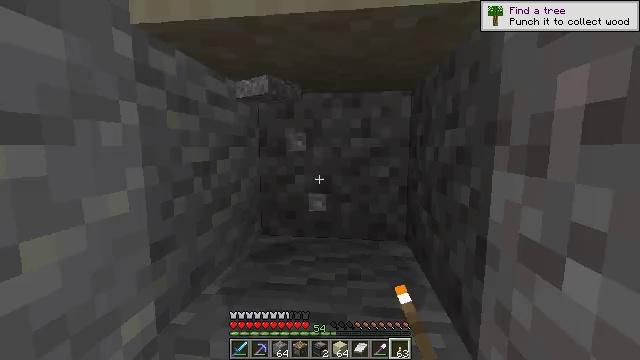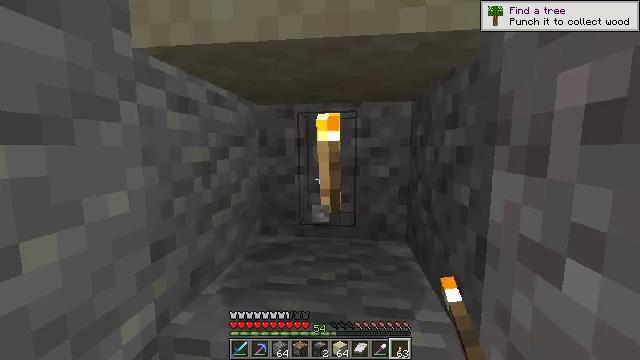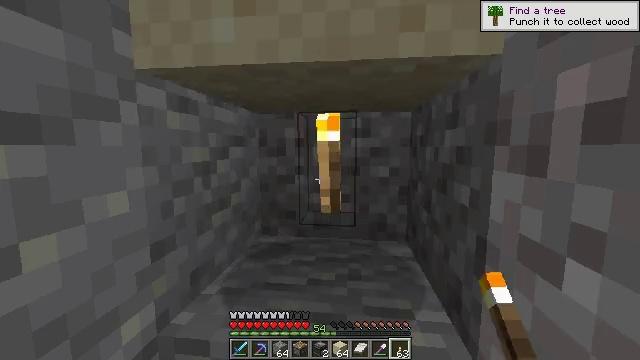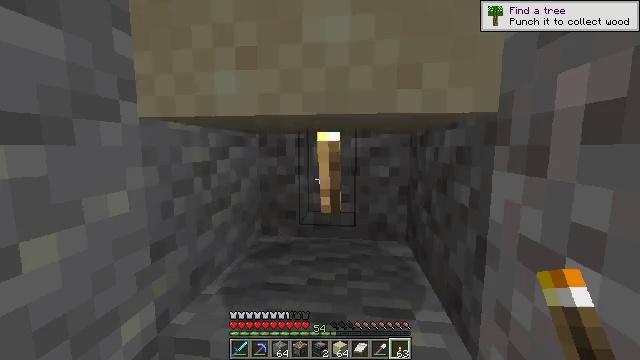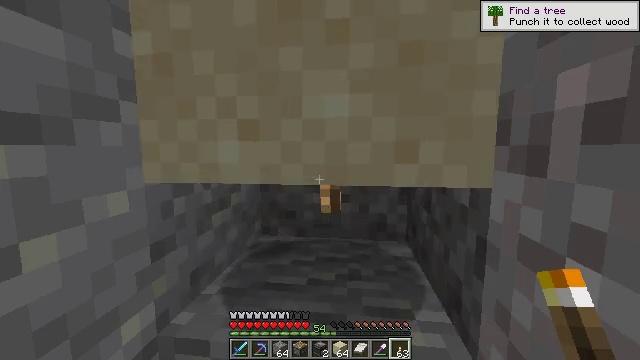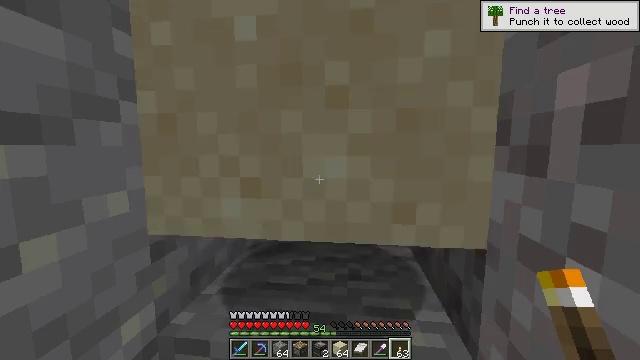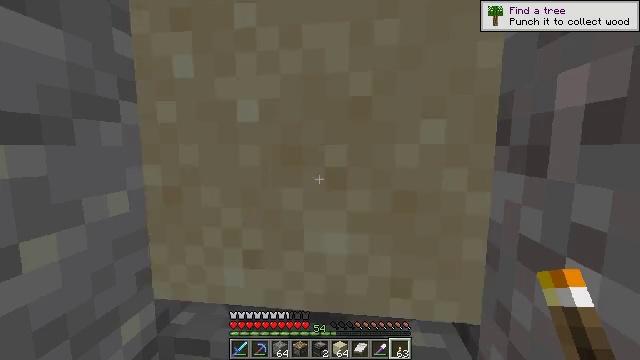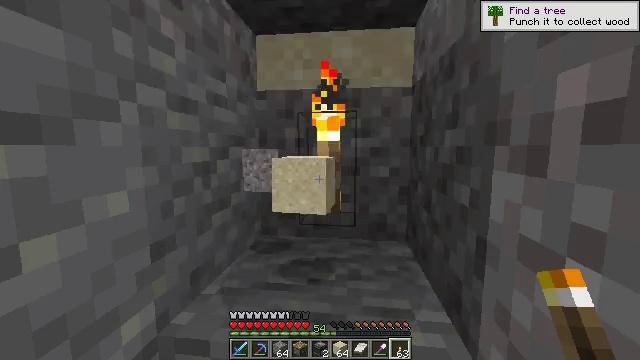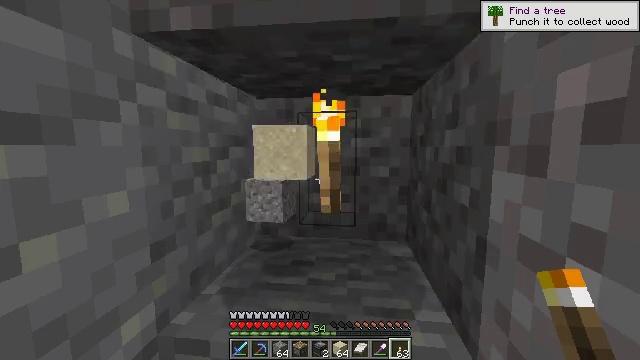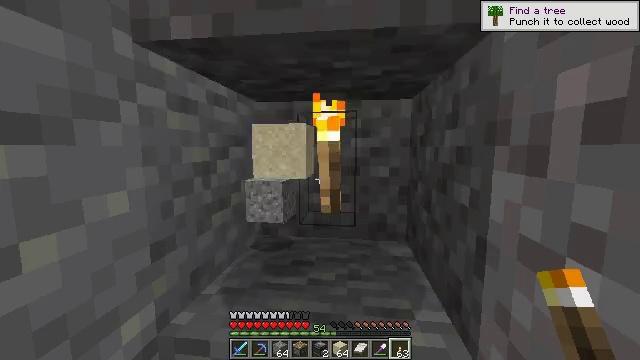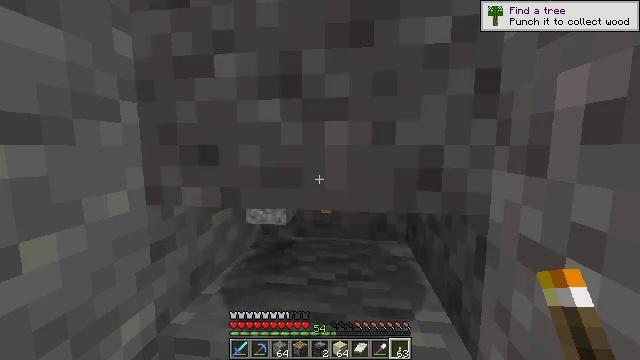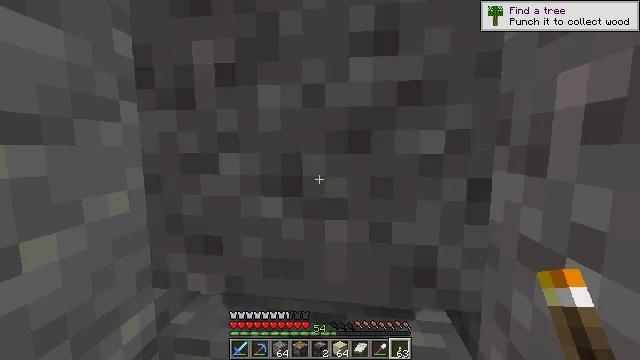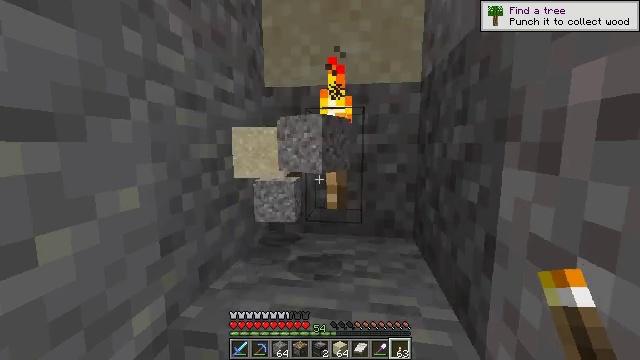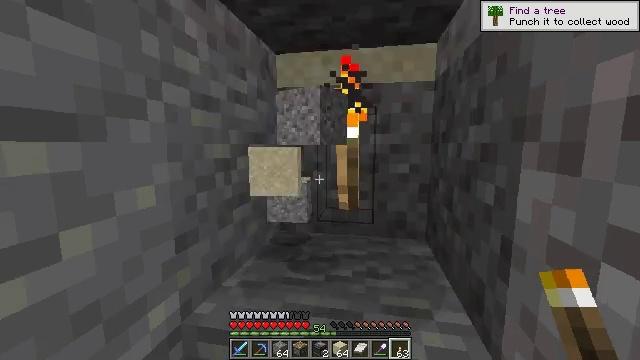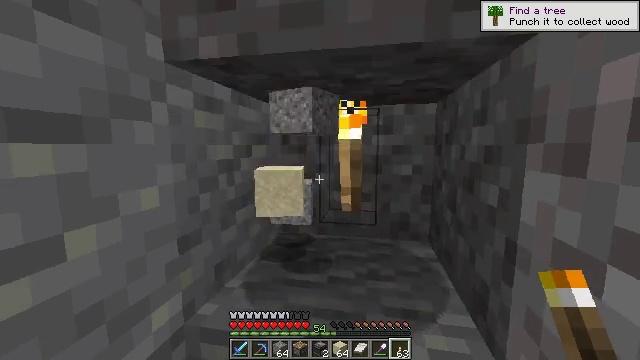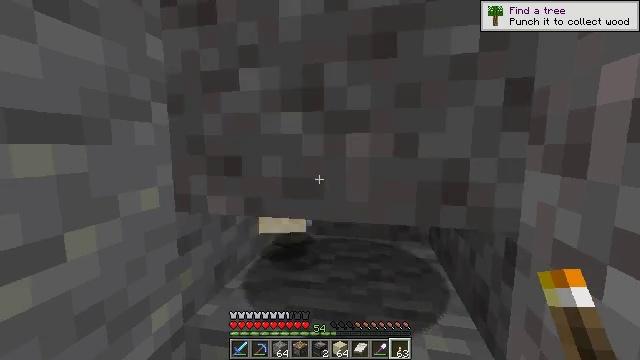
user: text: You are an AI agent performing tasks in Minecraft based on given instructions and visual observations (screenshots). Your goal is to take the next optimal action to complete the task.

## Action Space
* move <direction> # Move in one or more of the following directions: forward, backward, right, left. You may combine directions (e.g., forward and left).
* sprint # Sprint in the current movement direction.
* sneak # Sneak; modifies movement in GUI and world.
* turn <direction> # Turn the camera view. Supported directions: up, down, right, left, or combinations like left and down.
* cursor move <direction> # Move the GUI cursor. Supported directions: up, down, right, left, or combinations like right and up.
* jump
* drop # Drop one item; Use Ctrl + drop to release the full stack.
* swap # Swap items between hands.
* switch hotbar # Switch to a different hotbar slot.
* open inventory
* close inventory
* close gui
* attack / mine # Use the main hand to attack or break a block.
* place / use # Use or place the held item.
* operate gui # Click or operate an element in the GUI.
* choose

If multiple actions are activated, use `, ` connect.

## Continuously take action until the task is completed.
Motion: motion action
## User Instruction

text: Gather sand from the desert.
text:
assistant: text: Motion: no_op
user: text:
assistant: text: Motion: no_op
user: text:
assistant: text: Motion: no_op
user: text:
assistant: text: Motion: no_op
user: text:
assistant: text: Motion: no_op
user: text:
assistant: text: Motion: no_op
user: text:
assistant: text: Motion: no_op
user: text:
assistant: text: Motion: no_op
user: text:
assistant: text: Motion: no_op
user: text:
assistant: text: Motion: no_op
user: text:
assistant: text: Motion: no_op
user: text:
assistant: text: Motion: turn left
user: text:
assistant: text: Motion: turn left
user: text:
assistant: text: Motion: no_op
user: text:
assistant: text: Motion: no_op
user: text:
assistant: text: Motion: no_op
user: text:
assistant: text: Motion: no_op
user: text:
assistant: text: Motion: no_op
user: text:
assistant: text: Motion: turn right and up
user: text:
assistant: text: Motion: turn up
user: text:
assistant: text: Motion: no_op
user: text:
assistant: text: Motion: turn right
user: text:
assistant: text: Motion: turn right and up
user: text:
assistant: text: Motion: turn right and up
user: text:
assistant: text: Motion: turn right and up
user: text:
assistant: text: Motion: turn right and up
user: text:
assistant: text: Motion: turn right and up
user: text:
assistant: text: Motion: turn up
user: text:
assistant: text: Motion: turn up
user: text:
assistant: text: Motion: no_op